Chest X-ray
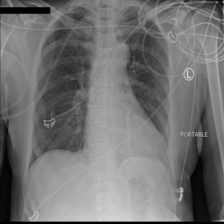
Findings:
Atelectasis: negative
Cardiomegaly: negative
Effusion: negative
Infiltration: negative
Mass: negative
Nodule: negative
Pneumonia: negative
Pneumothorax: negative
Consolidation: negative
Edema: negative
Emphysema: negative
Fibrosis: negative
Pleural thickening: negative
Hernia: negative